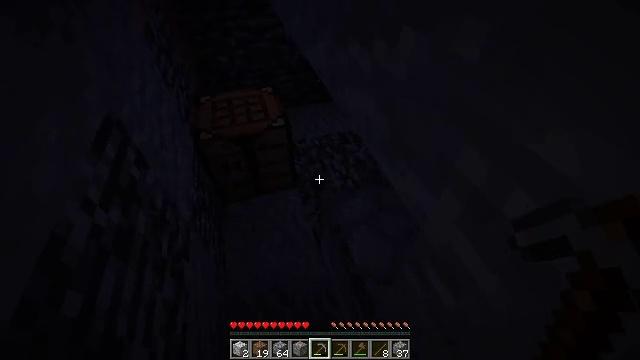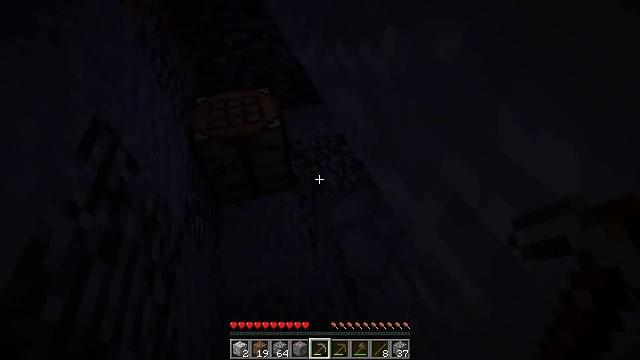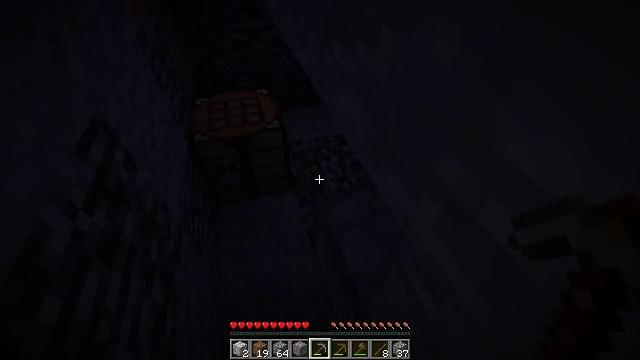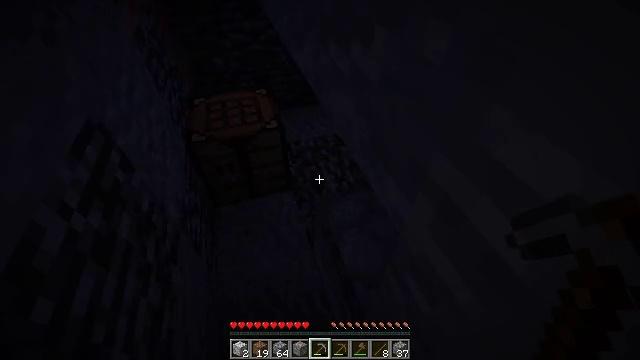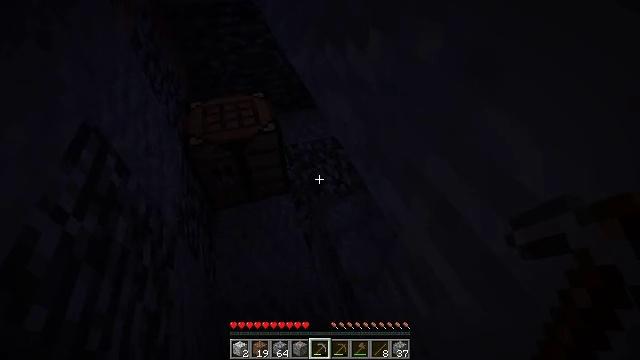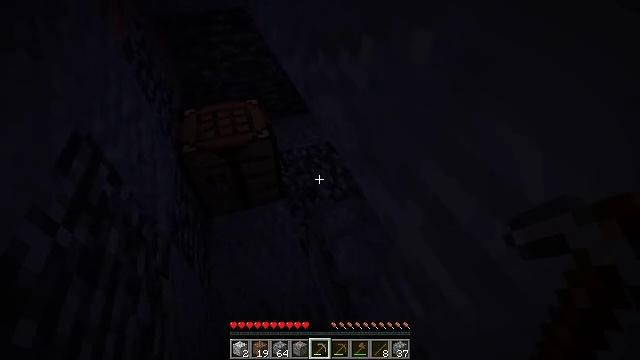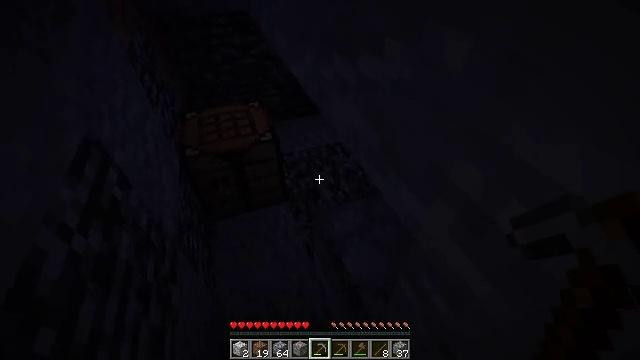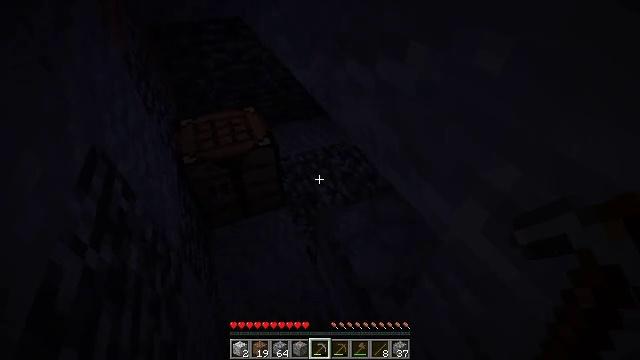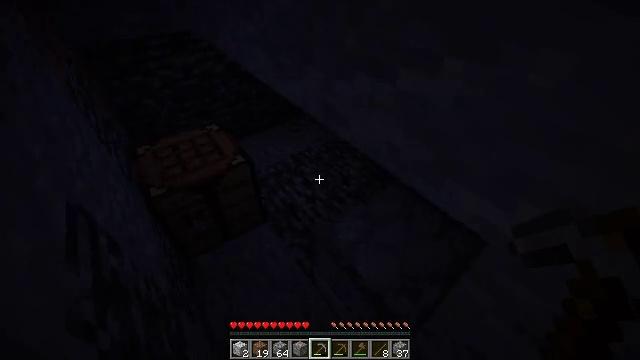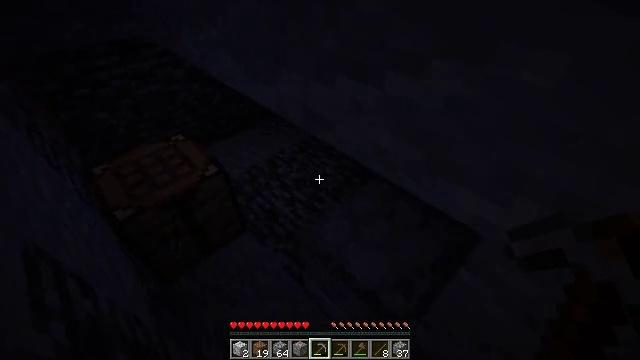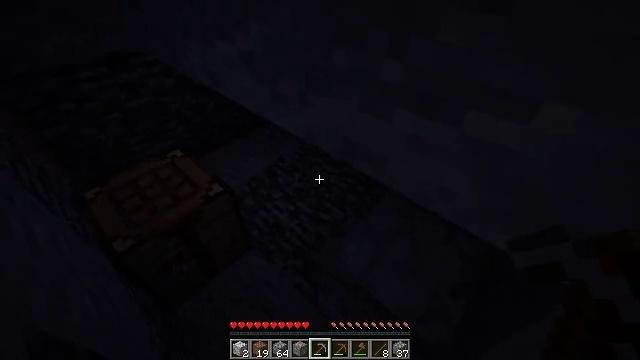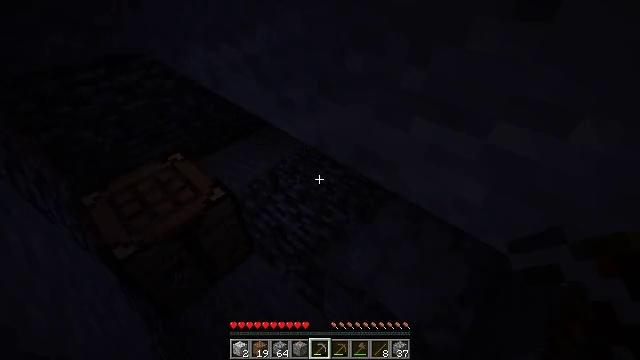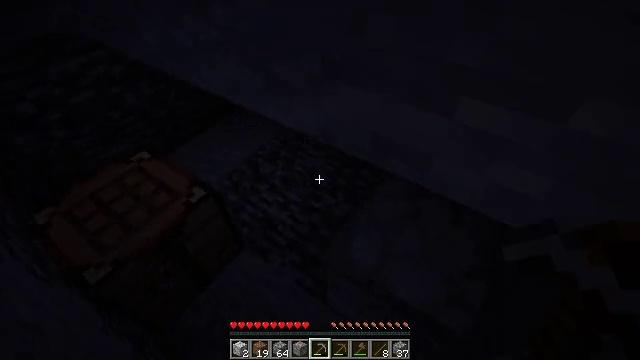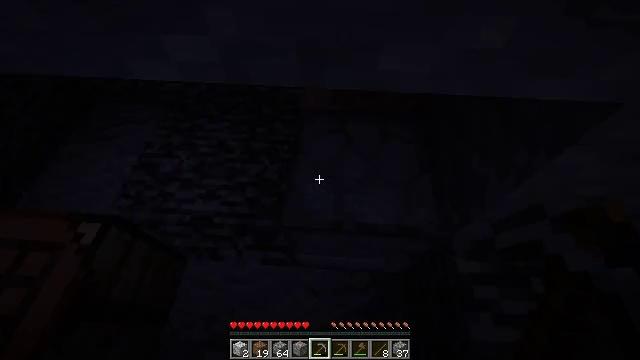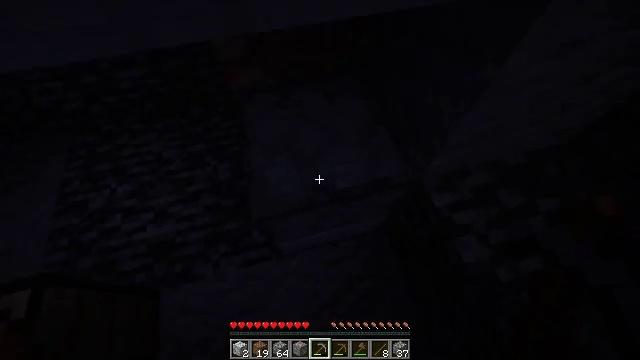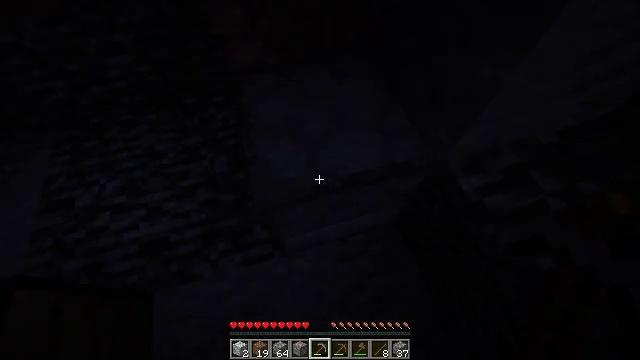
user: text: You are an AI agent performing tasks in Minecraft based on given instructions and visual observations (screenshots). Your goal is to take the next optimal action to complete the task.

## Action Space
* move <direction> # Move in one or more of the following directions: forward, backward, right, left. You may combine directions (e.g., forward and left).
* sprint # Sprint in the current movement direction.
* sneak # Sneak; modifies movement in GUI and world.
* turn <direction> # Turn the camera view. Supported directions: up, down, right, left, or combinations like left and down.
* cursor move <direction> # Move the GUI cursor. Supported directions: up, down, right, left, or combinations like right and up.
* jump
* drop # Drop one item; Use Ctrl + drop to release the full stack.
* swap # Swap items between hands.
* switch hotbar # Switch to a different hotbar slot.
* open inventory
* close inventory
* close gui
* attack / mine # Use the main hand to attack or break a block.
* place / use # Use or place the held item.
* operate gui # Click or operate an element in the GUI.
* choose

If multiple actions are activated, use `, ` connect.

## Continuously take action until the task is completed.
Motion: motion action
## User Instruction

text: craft item air
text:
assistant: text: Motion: no_op
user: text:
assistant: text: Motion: no_op
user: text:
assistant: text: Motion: no_op
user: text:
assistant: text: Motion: no_op
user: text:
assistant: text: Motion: turn right and up
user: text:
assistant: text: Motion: move left
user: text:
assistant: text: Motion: move left, turn right
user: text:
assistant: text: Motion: move forward and move left, turn right
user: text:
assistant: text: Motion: move forward and move left, turn right
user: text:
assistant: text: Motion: move forward and move left, turn right
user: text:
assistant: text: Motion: move forward and move left
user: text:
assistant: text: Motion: move forward, turn right and down
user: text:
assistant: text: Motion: turn right and down
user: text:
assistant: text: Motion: turn right and down
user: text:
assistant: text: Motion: turn right
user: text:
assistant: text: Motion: no_op
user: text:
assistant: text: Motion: no_op
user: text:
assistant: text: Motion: turn right
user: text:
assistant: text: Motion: turn right and up
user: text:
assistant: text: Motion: turn right and up
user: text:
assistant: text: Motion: no_op
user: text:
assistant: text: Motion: no_op
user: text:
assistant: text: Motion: turn right and up
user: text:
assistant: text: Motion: turn right and up
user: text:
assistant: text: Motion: use / place
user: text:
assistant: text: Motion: use / place
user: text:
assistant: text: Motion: use / place
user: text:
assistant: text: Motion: no_op
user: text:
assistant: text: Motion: no_op
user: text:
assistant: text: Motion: open gui